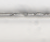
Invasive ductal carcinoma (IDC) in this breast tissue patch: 0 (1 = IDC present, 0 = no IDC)